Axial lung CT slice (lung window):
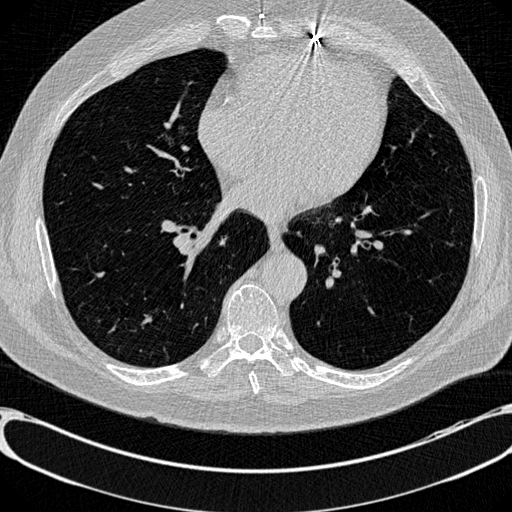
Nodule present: no